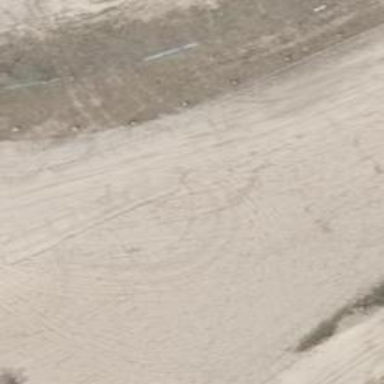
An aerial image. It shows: Sandy track with grade 4 tracktype.